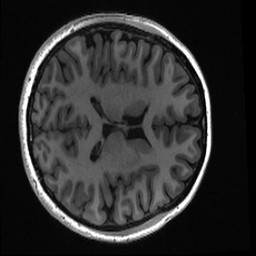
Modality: T1w
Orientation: axial
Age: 23
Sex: female